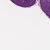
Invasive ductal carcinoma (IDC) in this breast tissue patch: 0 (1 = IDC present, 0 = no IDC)